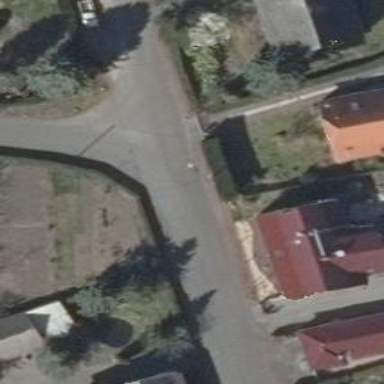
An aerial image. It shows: Smooth asphalt road in residential area.